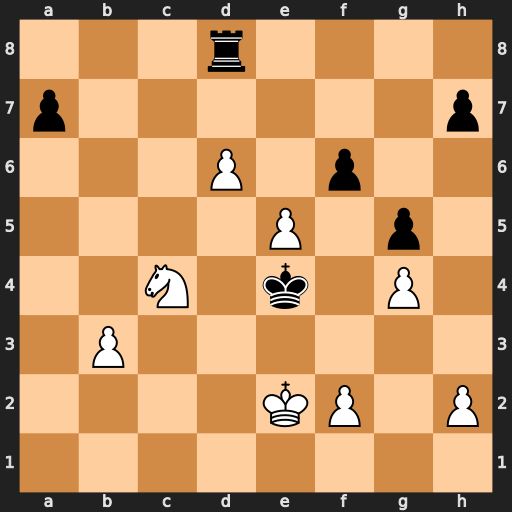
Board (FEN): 3r4/p6p/3P1p2/4P1p1/2N1k1P1/1P6/4KP1P/8
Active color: w
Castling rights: -
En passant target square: -
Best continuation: e6 Kd5 e7